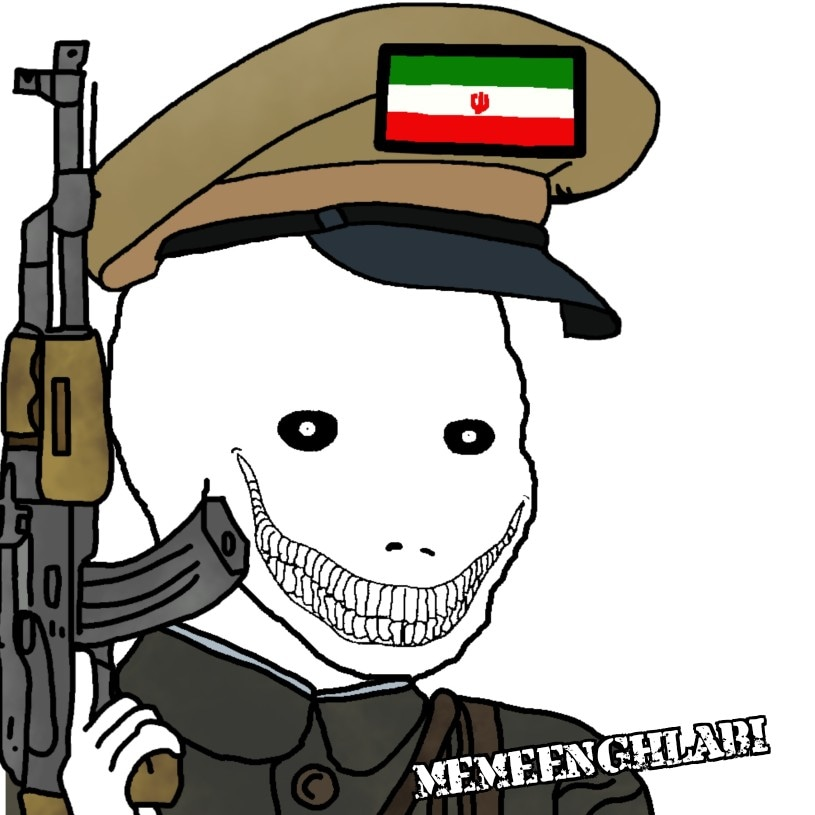
Label: 5_Oomer